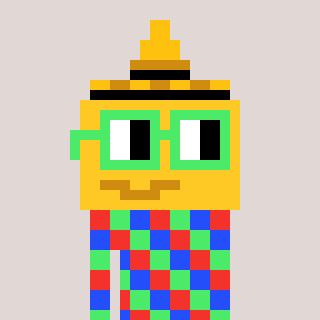
a pixel art character with square light green glasses, a mustard-shaped head and a computerblue-colored body on a warm background